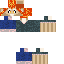
A male human skin with medium skin, wearing brown long hair dressed in a blue hoodie and blue pants, featuring a closed mouth.